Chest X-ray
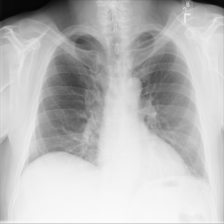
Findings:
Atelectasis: negative
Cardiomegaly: negative
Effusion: negative
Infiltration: negative
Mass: negative
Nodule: negative
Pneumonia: negative
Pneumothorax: negative
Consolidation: negative
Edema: negative
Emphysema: negative
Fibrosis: negative
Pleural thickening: negative
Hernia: negative